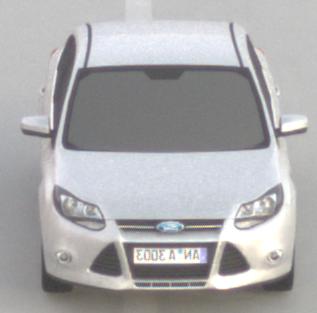
Make: Ford
Model: Focus 1.6 Ti-VCT
Detailed model: Focus (III)
Model produced from: 2011/09
Model produced until: 2014/09
Doors: 5
Color: white
Road condition: dry road
Daytime: sunrise or sunset
Contrast: low contrast